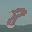
Label: 8